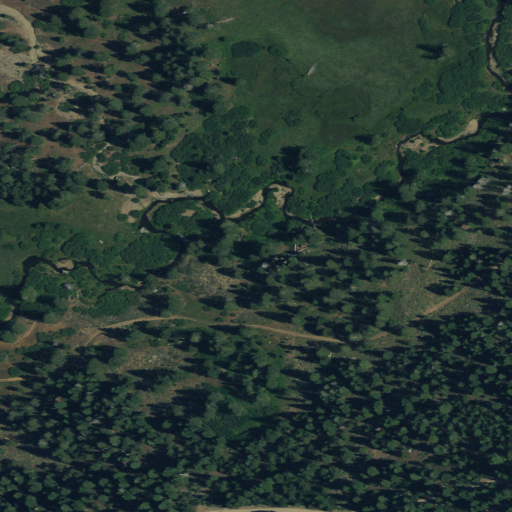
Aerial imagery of valley in California named Euer Valley containing evergreen forest, herbaceous wetlands, shrub, woody wetlands, and open development